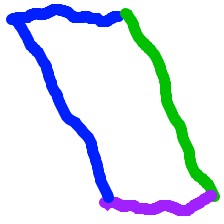
Shape: parallelogram